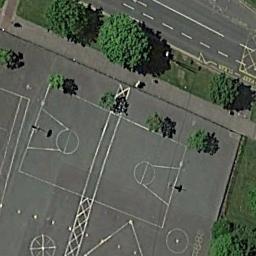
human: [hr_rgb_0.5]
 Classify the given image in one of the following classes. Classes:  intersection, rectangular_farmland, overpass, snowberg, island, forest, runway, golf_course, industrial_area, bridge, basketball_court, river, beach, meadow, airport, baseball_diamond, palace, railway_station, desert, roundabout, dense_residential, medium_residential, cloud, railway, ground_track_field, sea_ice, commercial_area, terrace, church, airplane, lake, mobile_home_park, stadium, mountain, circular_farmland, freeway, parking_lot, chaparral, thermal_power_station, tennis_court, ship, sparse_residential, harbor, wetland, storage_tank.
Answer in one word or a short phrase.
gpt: basketball_court